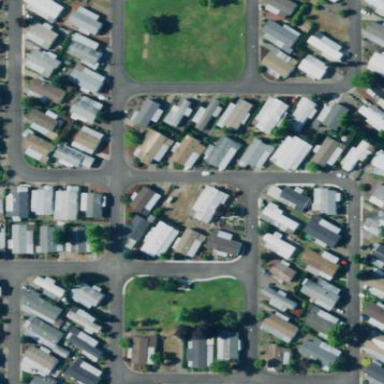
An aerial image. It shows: Residential area known as trailer park.